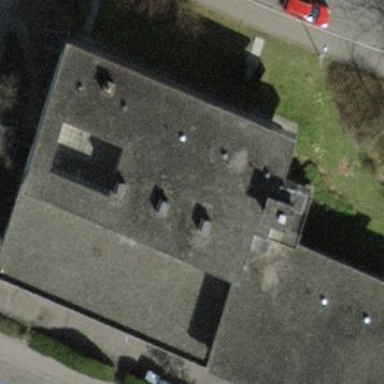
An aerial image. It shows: Flat roofed building.